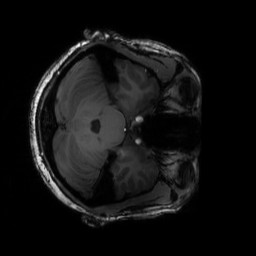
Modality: T1w
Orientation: axial
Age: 24
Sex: female
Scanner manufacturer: siemens
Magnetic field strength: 6.98 T
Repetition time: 3 s
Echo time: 0.00388 s